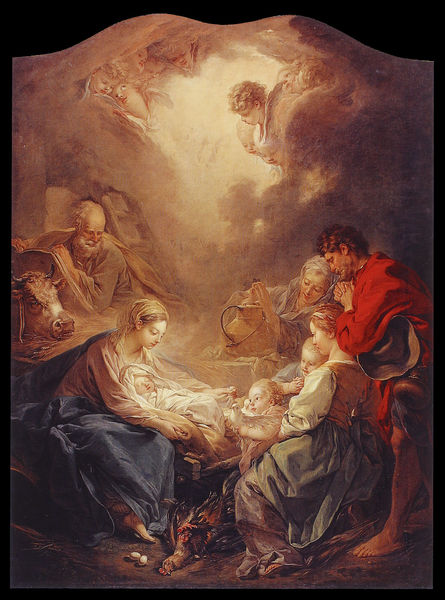
Titel: La Lumière du Monde
Künstler: Francois Boucher
Institution: Lyon, Musée des Beaux-Arts
Schlagwörter: blau, gemälde, gruppe, himmel, wolken, frauen, hut, licht, männer, rot, tiere, mantel, familie, kind, vater, kinder, engel, kuh, baby, lciht, leuchten, beten, christus, jesus, stall, heilige, huhn, putten, maria, anbetung, ochse, stier, hirten, josef, geburt, krippe, hühner, ochs, gottesmutter, eier, bethlehem